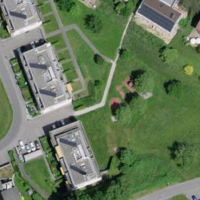
EUNIS habitat code: 55
Species observed at this site:
Prunus spinosa